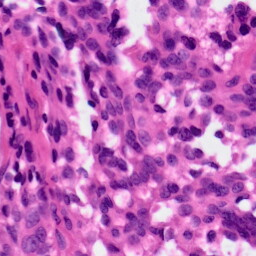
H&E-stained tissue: Ovarian